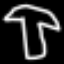
Label: mushroom